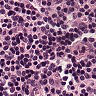
Metastatic tissue present: no